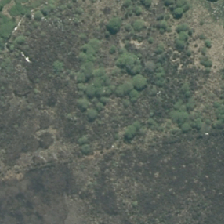
Land cover: herbaceous_freshwater_vege